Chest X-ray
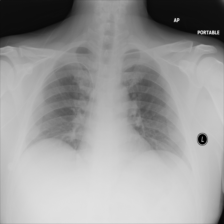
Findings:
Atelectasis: negative
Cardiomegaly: negative
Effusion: negative
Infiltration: negative
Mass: negative
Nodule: negative
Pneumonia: negative
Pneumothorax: negative
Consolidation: negative
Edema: negative
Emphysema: negative
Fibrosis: negative
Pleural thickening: negative
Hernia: negative